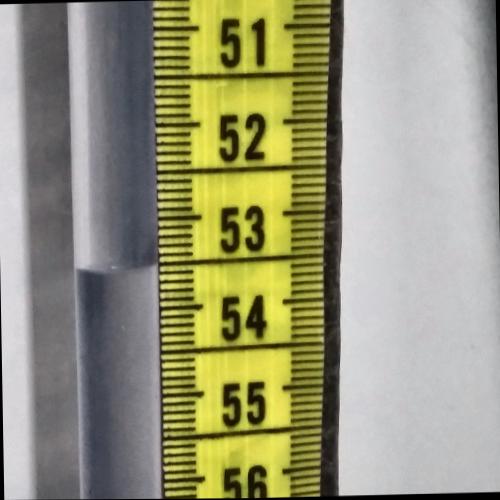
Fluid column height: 53.5 cm